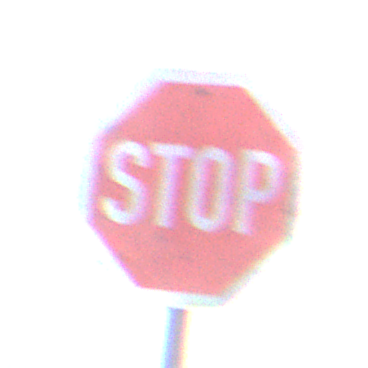
Verkehrszeichen: Stop
Umgebung: Outdoor, Beach
Tageszeit: SunriseSunset
Wetter: Overcast
Licht: Natural
Jahreszeit: NotSpecified
Kontrast: LowContrast